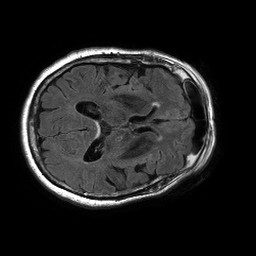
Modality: FLAIR
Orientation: axial
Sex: female
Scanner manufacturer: philips
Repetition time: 11 s
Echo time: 0.125 s